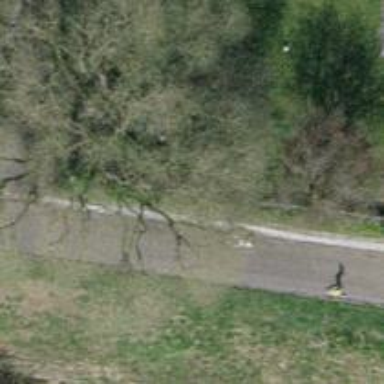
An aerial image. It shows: Urban area featuring tree as natural element.